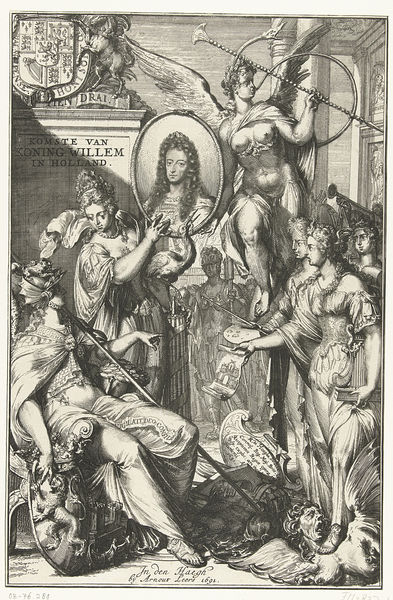
Titel: Allegorische frontispice met portret van Willem III
Künstler: Romeyn de Hooghe
Standort: Amsterdam
Institution: Rijksmuseum
Schlagwörter: flügel, nackt, vogel, frau, raum, tier, barock, holland, locken, oval, engel, perücke, schrift, könig, faltenwurf, buch, druckgrafik, helm, allegorie, vertrag, wappen, brief, teufel, schriftrolle, löwe, ludwig, fortuna, harpie